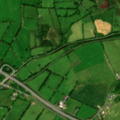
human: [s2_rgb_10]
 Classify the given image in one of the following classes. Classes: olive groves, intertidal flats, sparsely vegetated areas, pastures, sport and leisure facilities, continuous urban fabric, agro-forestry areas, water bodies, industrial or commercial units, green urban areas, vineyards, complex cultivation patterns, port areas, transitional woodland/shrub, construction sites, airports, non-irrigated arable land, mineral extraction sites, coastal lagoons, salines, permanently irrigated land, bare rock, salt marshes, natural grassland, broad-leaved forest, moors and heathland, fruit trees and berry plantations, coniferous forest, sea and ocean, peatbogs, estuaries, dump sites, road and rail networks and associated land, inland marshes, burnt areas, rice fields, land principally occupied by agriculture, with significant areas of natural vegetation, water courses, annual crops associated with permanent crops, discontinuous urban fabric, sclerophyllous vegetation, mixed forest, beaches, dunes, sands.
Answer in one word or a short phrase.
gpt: pastures